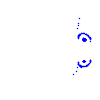
Particle: kaon